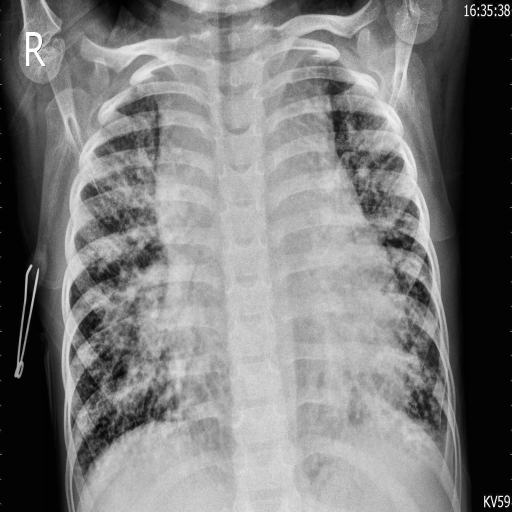
Finding: PNEUMONIA